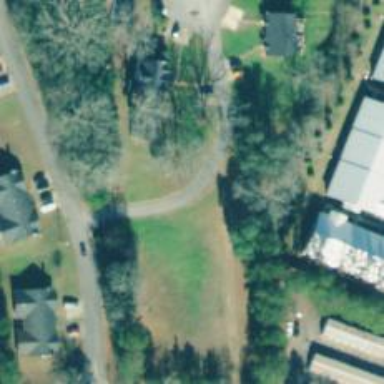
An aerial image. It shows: Residential road.